You are looking at the wavelet scalogram of a bearing's acceleration signal. Based on the visible evidence, which condition applies: normal, inner_race, outer_race, ball?
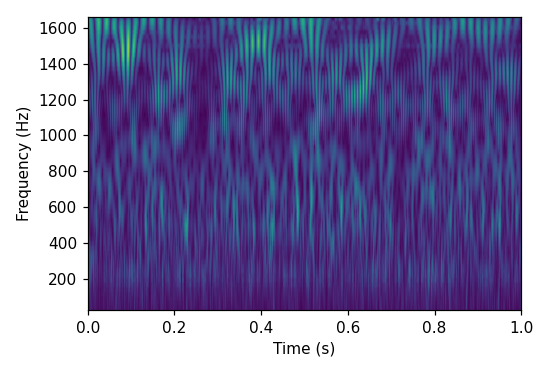
Answer: normal